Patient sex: M
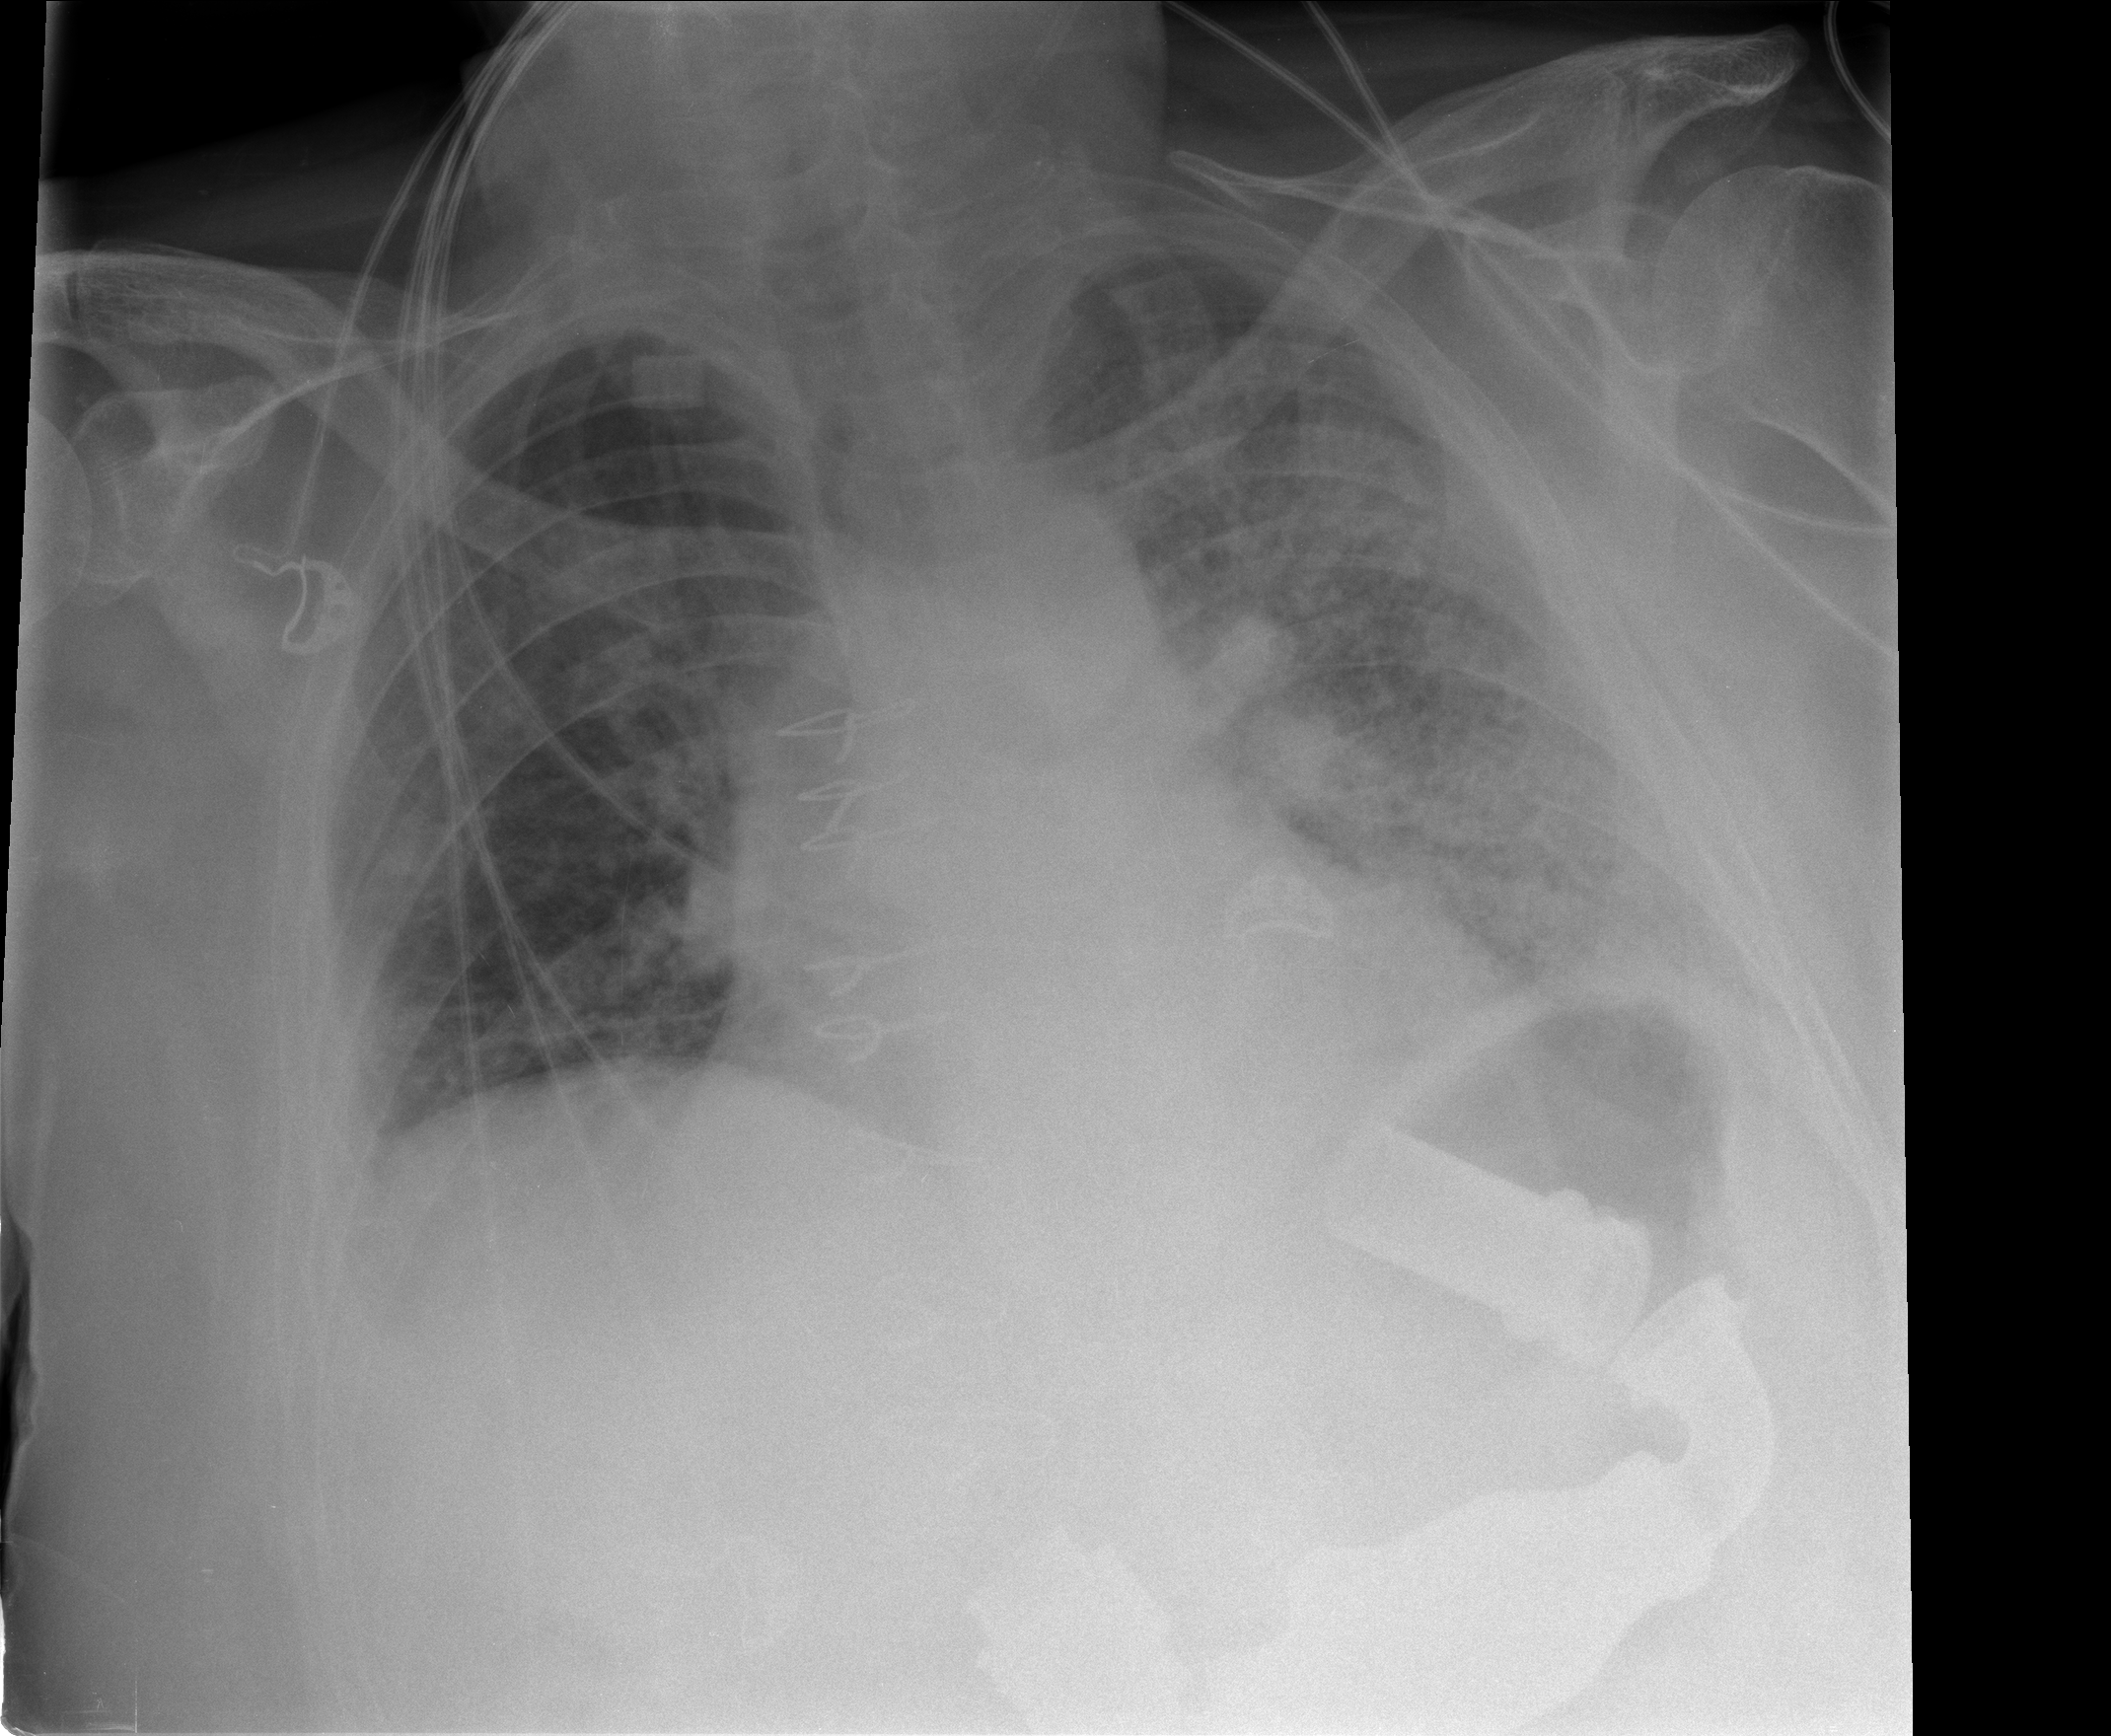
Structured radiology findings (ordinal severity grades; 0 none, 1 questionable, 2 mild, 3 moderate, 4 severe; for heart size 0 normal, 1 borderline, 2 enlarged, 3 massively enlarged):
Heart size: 2
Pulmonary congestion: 2
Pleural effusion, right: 1
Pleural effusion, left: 0
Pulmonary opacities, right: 2
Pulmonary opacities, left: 4
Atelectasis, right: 2
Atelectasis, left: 3